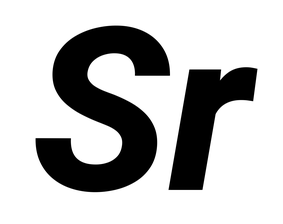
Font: Roboto-Italic_ExtraBold_Italic